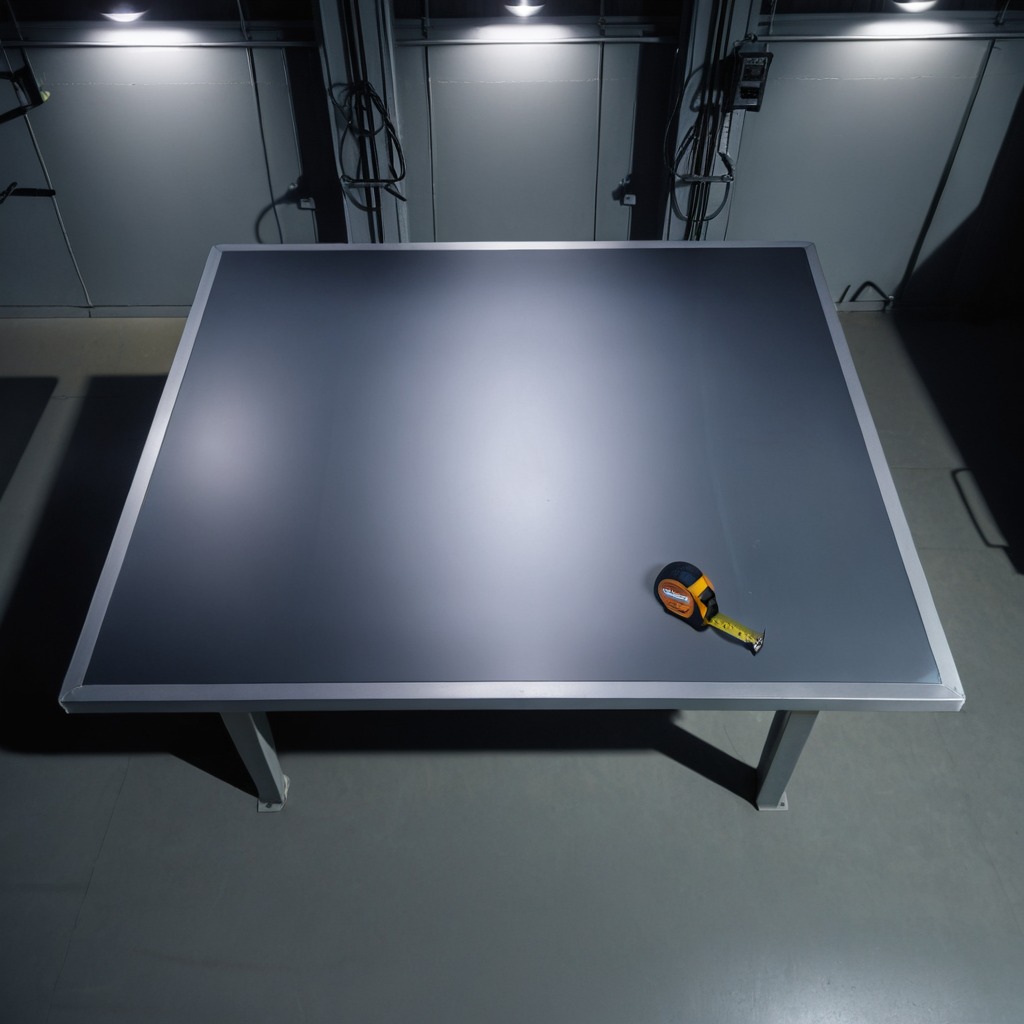
A measuring tape is lying on the clean empty table in the basement in the evening.